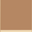
Piece: xx